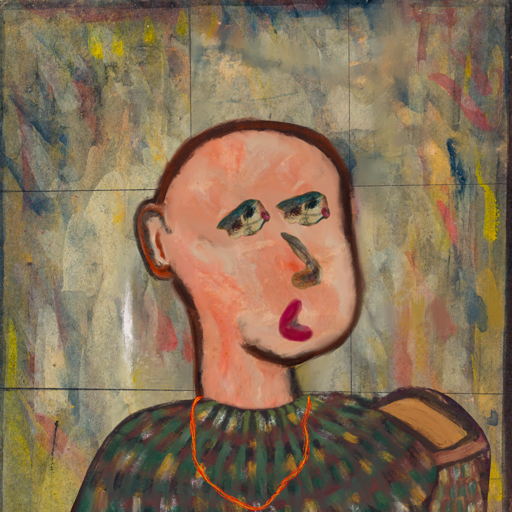
Background: GypsyMother, Head And Neck Side: Roy_Bahadur, Face Side: Pipe, Bust: After_Raid, Hair Side: Blank, Head Accessory: Blank, Second Necklace: Gypsy_Mother_2, Necklace: Blank, Baby: Blank